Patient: sex F, age 56
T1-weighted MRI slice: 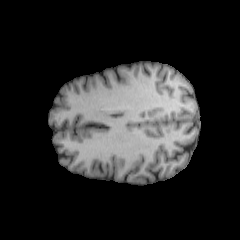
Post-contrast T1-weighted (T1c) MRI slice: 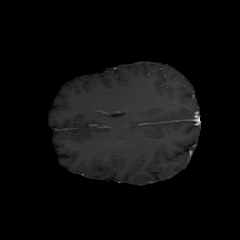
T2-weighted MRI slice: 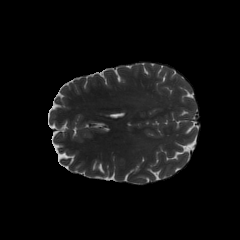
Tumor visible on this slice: no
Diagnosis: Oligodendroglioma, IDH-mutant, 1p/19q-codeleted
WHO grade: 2